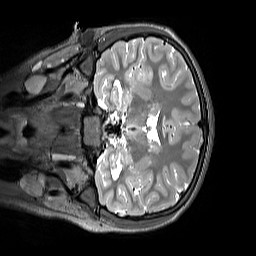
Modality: T2w
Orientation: coronal
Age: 13
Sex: female
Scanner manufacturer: siemens
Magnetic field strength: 3 T
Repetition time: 3.2 s
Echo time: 0.408 s